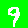
Digit: 9